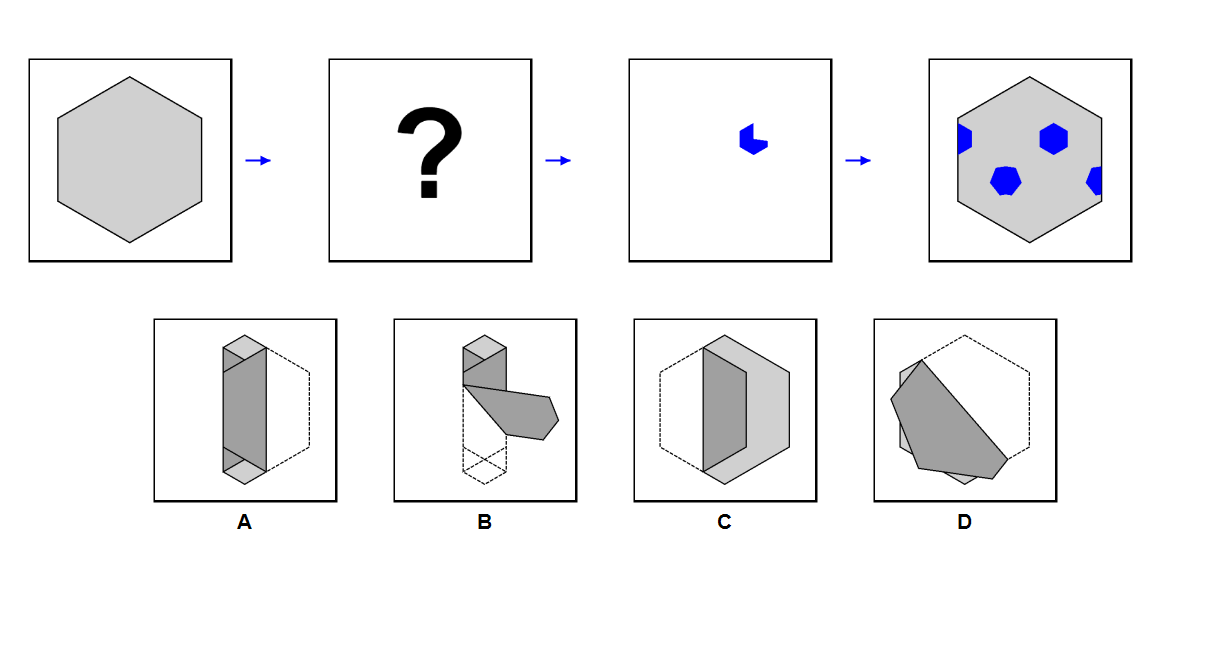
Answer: D